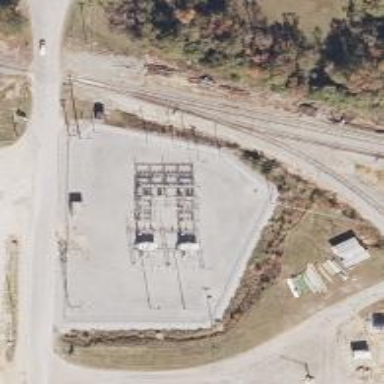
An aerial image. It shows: Distribution level power substation enclosed by fence.